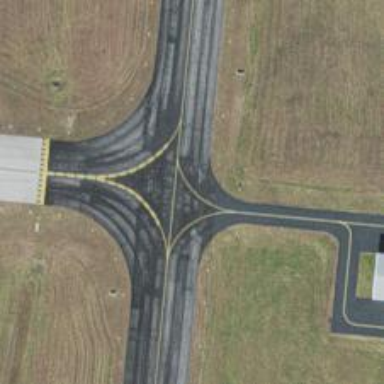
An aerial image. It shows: Image of taxiway at airport.